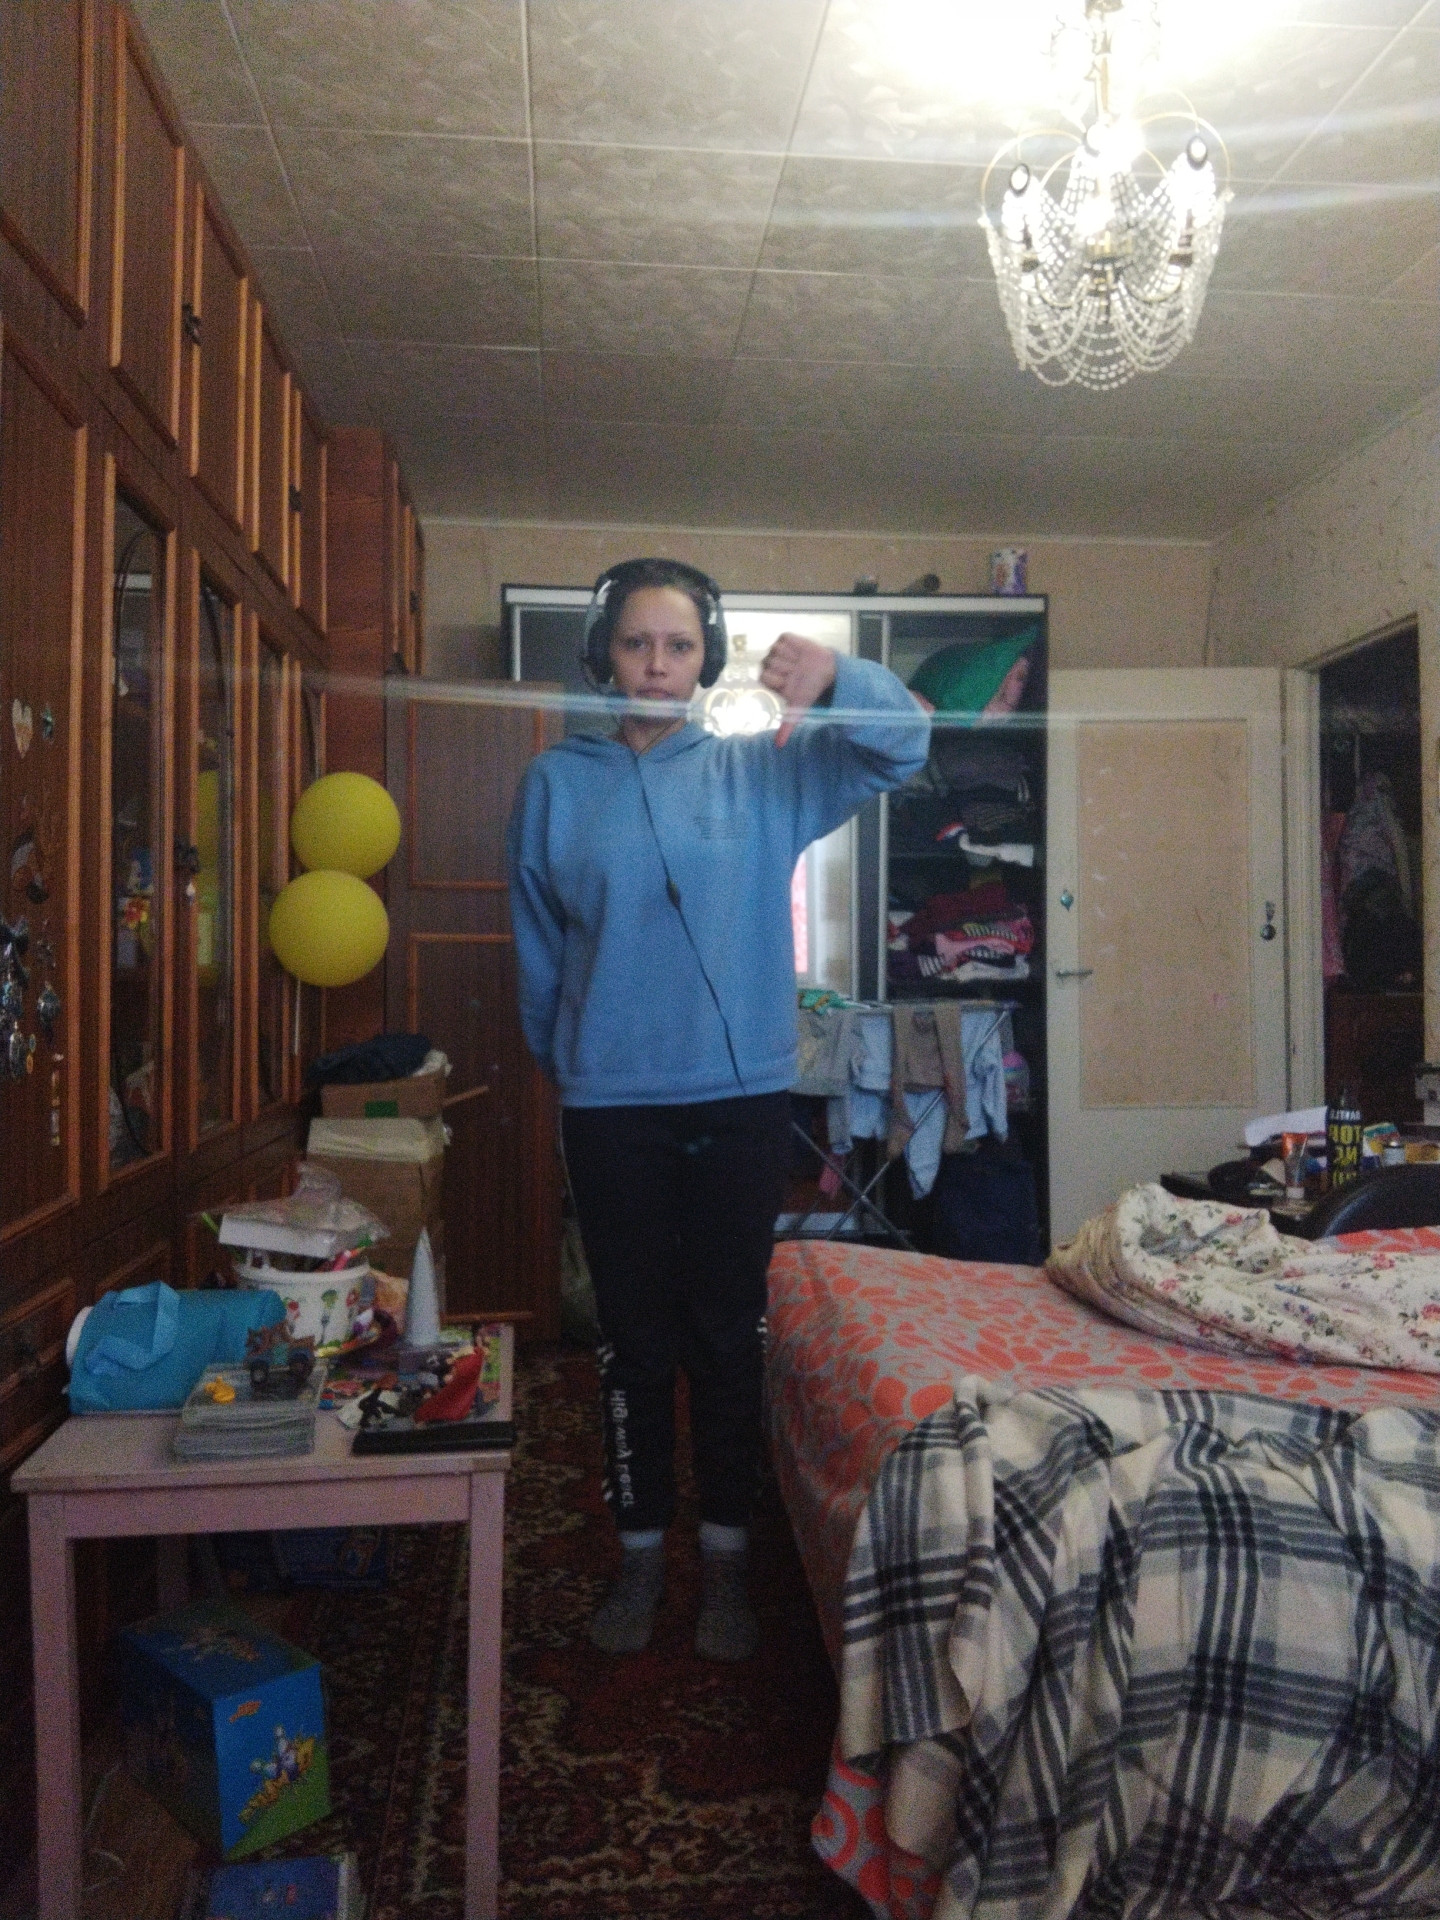
Label: noise